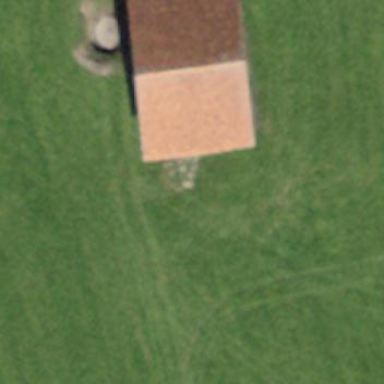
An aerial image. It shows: Rural barn.